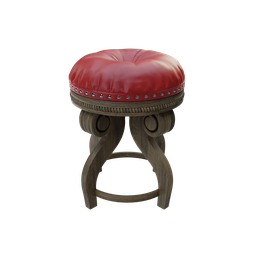
Label: furniture